Interaction volume radius: 10 \u00c5
Interaction volume height: 25 \u00c5
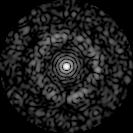
Disorder parameter: 0.8453